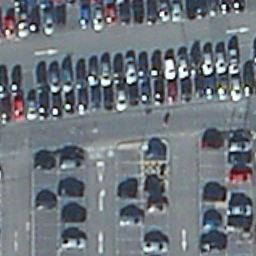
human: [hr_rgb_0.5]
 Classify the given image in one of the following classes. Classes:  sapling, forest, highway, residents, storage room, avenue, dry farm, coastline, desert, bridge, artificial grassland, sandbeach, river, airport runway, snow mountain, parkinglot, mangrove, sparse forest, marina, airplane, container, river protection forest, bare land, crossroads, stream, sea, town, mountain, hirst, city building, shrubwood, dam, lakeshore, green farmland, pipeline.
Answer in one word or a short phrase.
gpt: parkinglot